Question: I really thought stuff like this wouldn't happen to me, but here it is:
I Setup some Buttons on the StoryBoard. When I Compile the App into a Device or the Simulator, one of the Buttons shows the Image and the Rest don't.
I Already Checked that the Images are assigned to the Target and that the Resources appear on the Project.
Any Ideas?

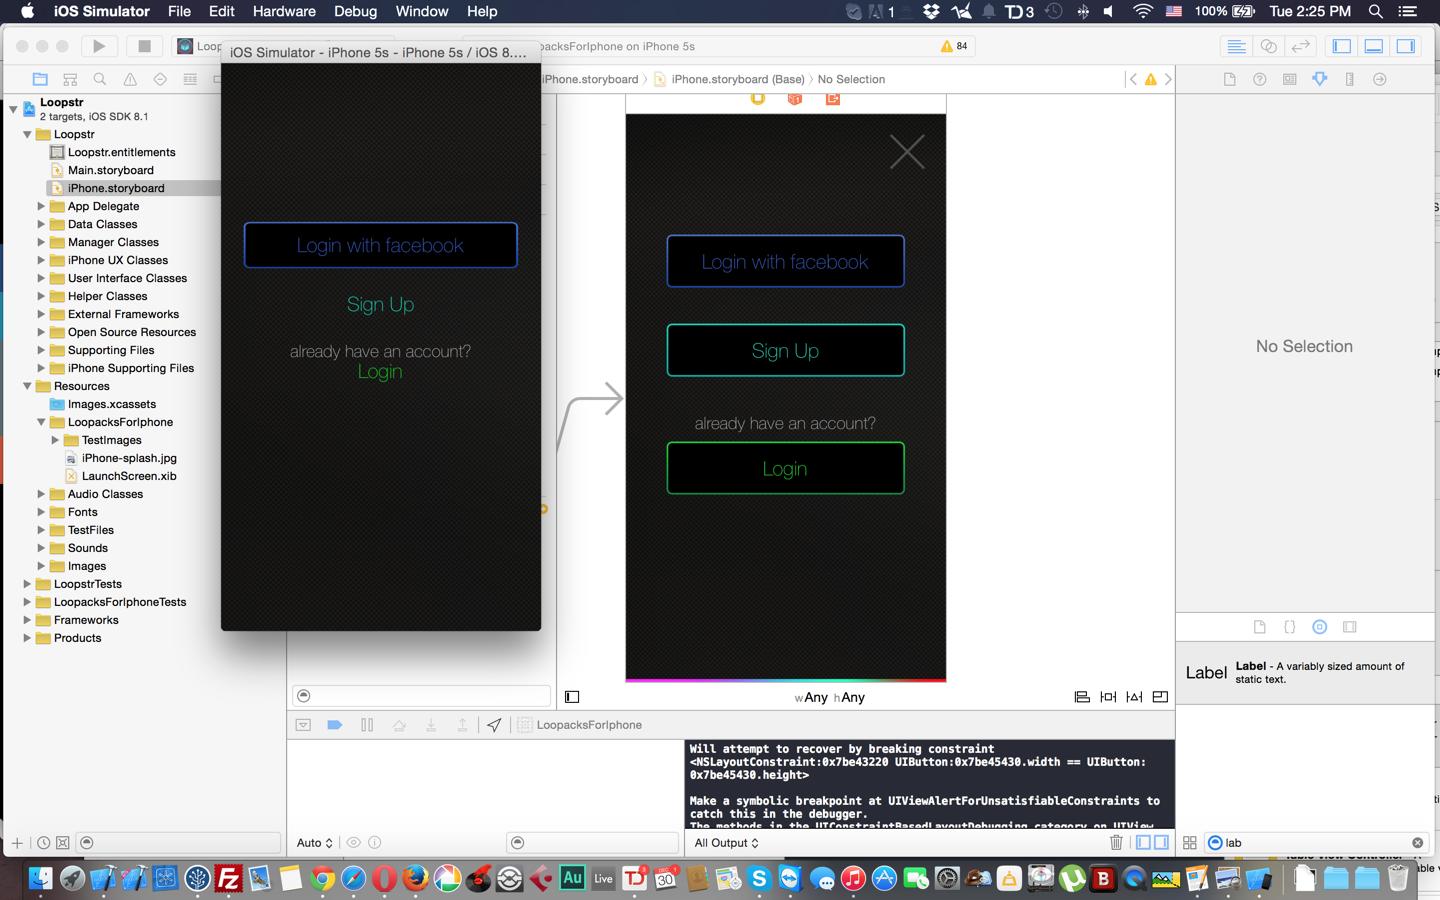
Answer: Well, this is Embarrassing.
Turns out I Was Modifying the superview.bounds Due to a Previous Interface Issues and i Forgot About them.
The Problematic Code:
// to Arrange the Layout:
- (void)viewWillLayoutSubviews{
[super viewWillLayoutSubviews];
self.view.superview.bounds = CGRectMake(0, 0, 356, 421);
}
So I Removed This Line: self.view.superview.bounds = CGRectMake(0, 0, 356, 421); and Everything is now OK.
Lesson: DO NOT PLAY WITH THE BOUNDS OF YOUR SUPERVIEW IF YOU WANT AUTOLAYOUT TO WORK.
Thanks to @Maverick and @Fahim Parkar for pointing me on the Right Direction :-)